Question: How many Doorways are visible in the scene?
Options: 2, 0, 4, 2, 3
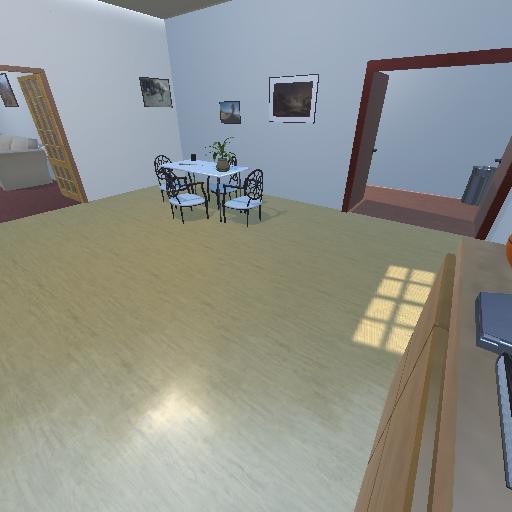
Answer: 2